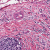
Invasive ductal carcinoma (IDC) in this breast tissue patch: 1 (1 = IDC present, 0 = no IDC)